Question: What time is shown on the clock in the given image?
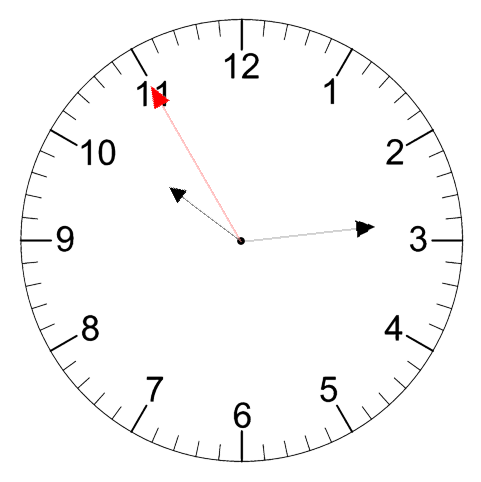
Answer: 10:13:55